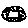
Label: square